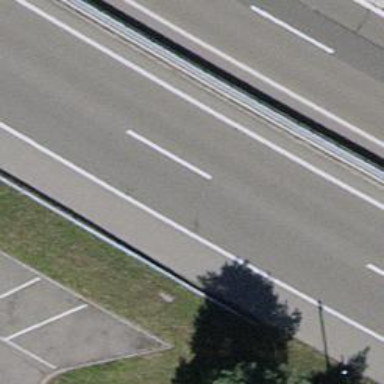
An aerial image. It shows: Asphalt motorway.